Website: crate-barrel
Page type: customer-info-address
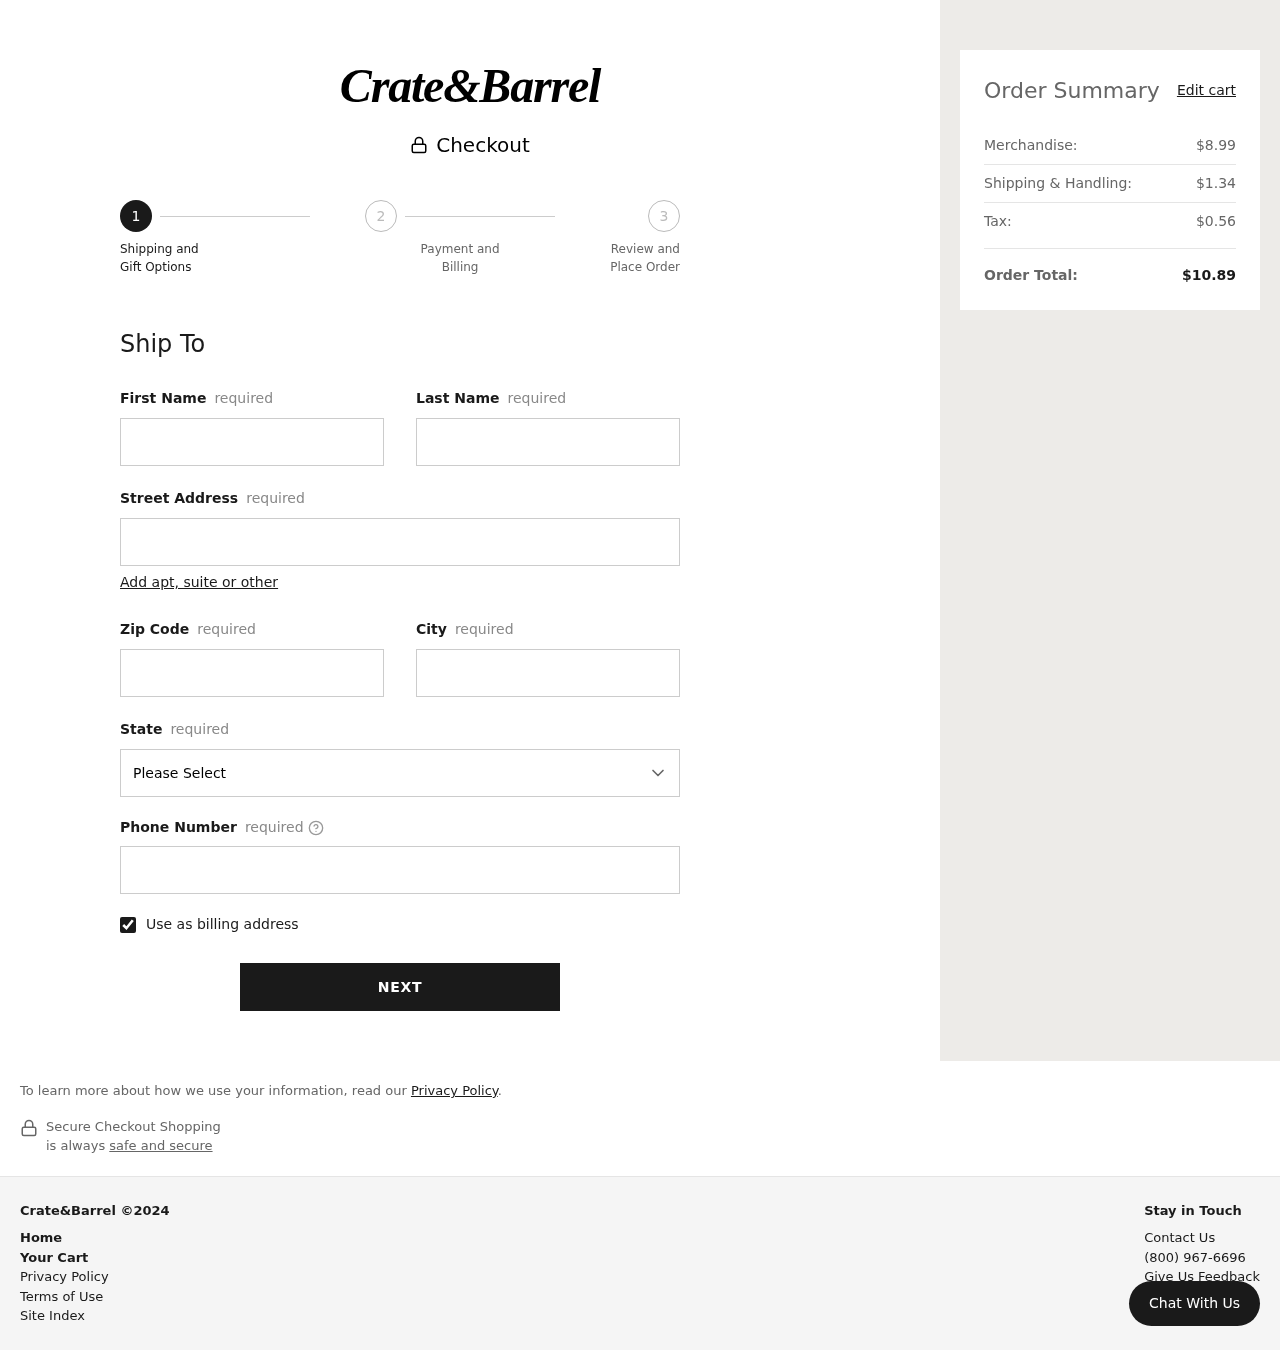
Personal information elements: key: PII_CITY
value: Dixonchester
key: PII_FIRSTNAME
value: Daniel
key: PII_LASTNAME
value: Lawson
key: PII_PHONE
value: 5947008885
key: PII_POSTCODE
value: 33611
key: PII_STATE
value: Maryland
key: PII_STREET
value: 9737 Blair River
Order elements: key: ORDER_SUBTOTAL
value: $8.99
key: ORDER_SHIPPING_COST
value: $1.34
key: ORDER_TAX
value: $0.56
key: ORDER_TOTAL
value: $10.89